Aerial crown-view tile of a tropical tree (Barro Colorado Island, Panama), acquired 20250915:
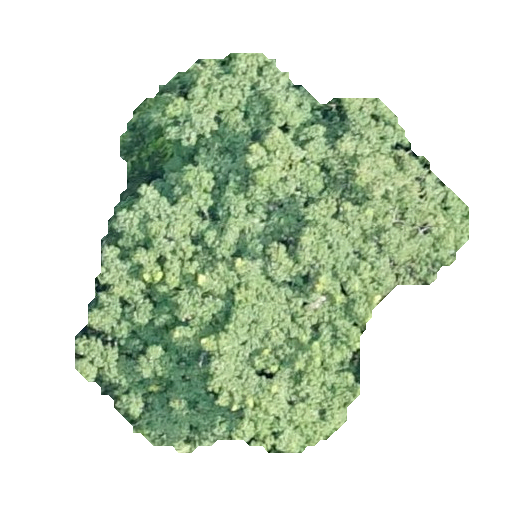
Species: Ceiba pentandra
GBIF accepted scientific name: Ceiba pentandra
Crown area: 151.014 m²